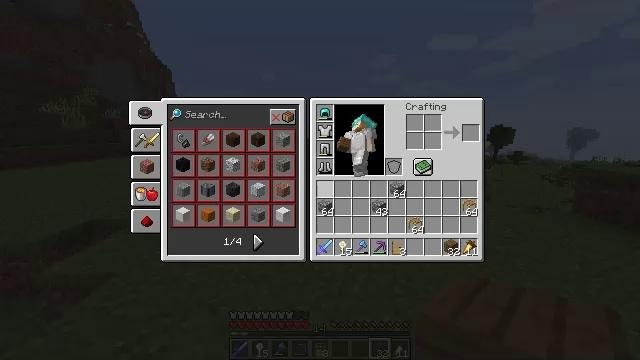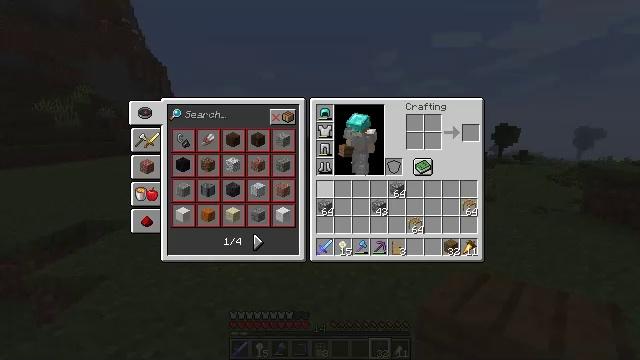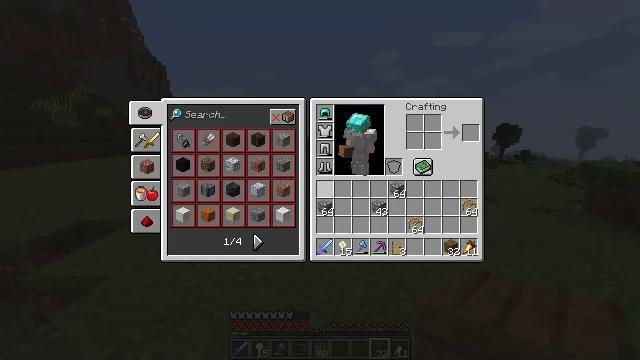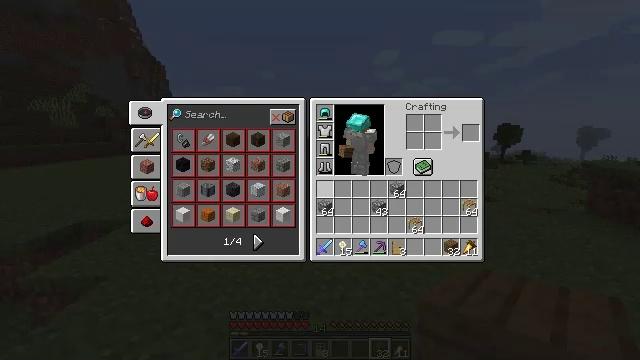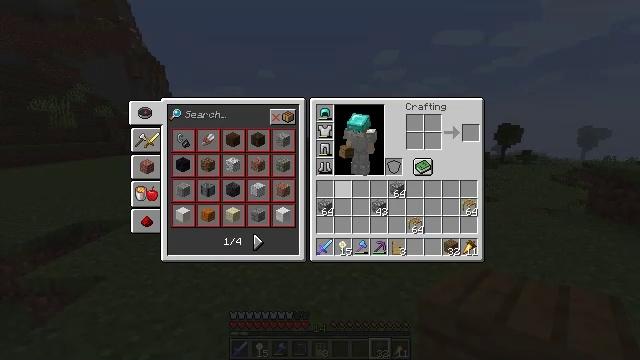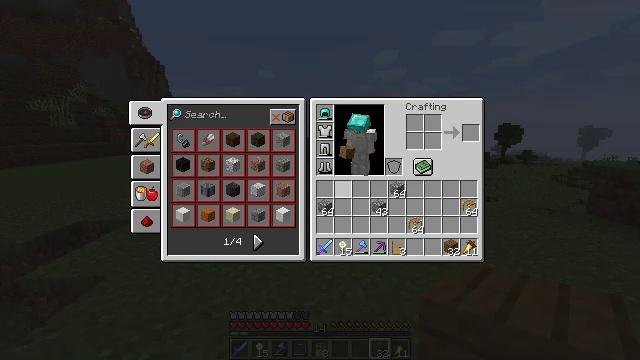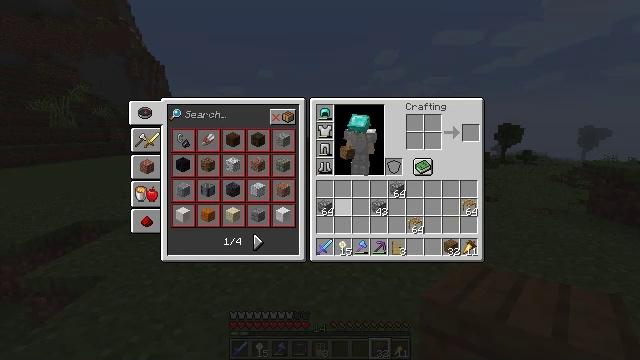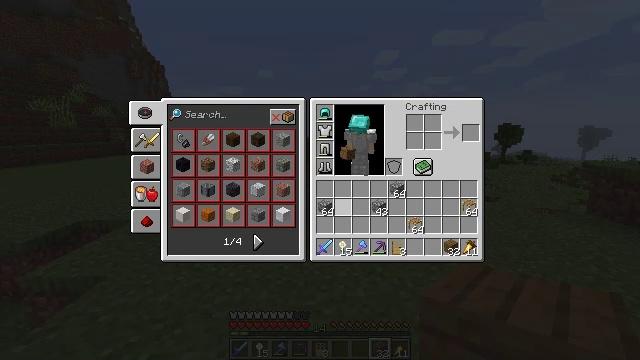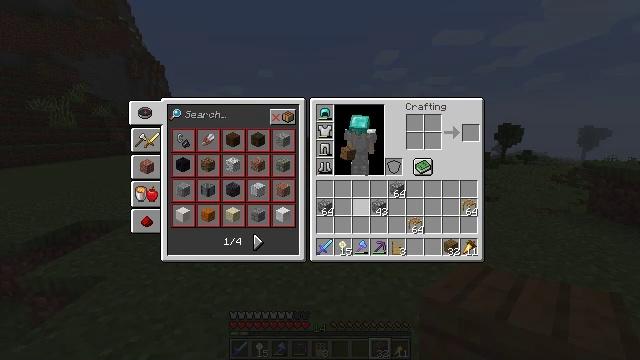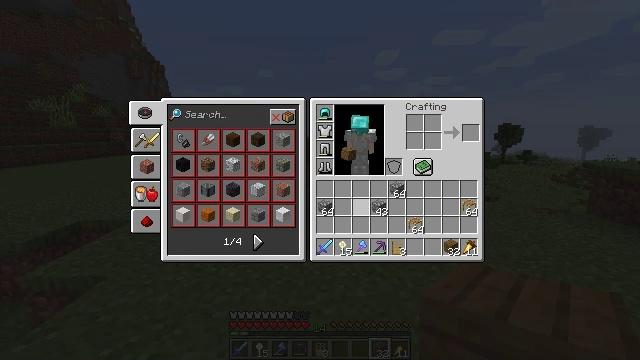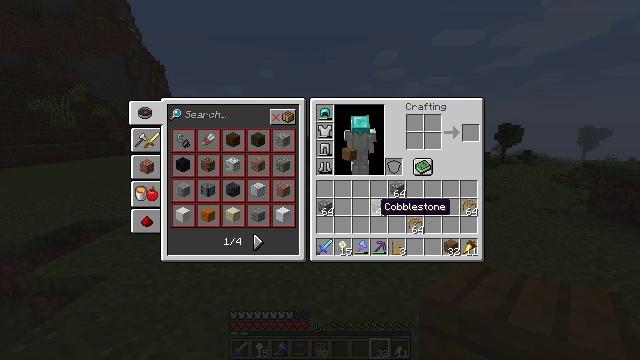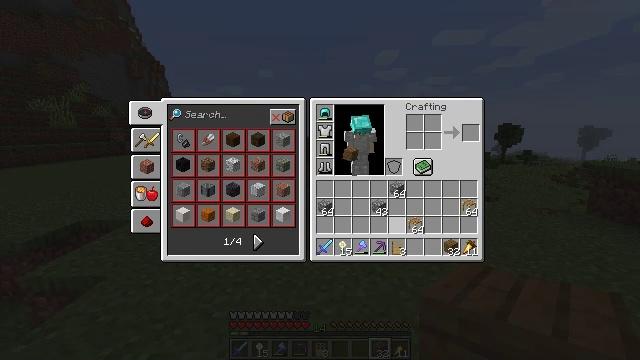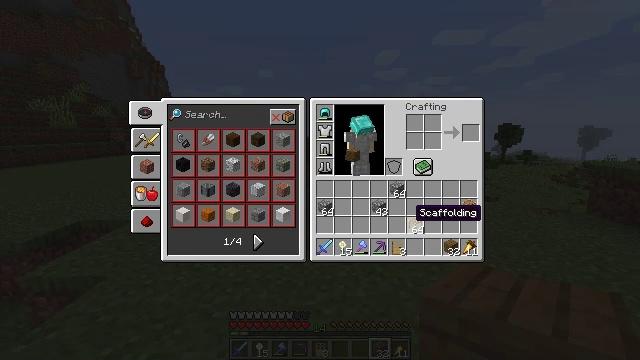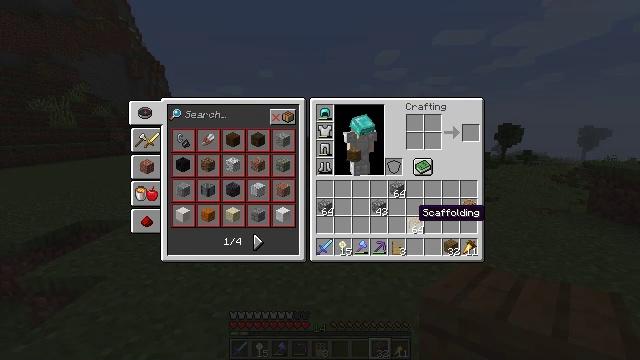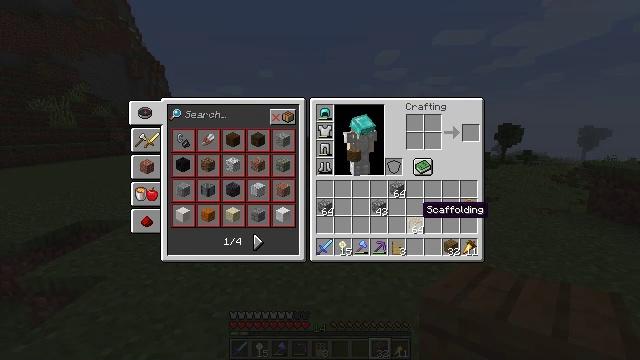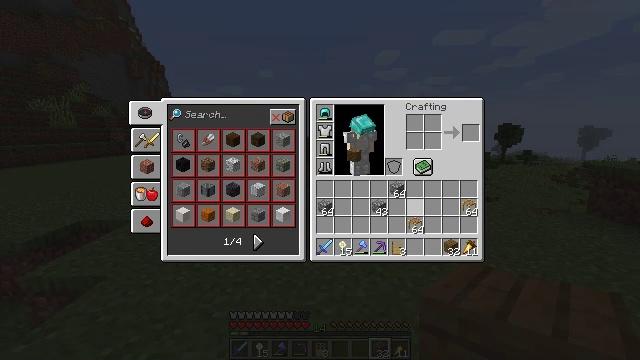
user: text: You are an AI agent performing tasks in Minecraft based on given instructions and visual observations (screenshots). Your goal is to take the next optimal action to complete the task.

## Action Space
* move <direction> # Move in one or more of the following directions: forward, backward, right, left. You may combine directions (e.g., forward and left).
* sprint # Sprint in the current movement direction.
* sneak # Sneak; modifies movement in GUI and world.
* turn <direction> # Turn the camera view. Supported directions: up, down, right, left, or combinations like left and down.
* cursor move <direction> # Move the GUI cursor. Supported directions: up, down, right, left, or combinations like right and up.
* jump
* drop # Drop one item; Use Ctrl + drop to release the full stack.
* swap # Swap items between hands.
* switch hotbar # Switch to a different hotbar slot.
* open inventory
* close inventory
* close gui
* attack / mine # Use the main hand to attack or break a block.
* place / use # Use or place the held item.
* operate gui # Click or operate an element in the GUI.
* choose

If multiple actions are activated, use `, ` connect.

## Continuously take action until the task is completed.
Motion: motion action
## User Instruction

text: Clear away tall grass.
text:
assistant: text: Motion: open inventory
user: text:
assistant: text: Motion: open inventory
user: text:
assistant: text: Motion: turn right
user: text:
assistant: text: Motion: turn right
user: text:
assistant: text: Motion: turn down
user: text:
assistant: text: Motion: turn down
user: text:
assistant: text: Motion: no_op
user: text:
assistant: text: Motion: no_op
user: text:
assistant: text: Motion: turn right
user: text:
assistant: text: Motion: turn right
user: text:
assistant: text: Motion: turn right
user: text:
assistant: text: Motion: turn right
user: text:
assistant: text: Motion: no_op
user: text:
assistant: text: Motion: no_op
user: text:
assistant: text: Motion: no_op
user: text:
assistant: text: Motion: no_op
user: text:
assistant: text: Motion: no_op
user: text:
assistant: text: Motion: no_op
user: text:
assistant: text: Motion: no_op
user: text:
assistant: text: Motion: no_op
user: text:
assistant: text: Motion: no_op
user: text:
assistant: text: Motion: no_op
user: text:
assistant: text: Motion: no_op
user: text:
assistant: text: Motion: no_op
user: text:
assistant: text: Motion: no_op
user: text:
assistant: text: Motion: no_op
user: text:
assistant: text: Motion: turn left
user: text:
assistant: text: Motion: no_op
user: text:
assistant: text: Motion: no_op
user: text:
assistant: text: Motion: no_op